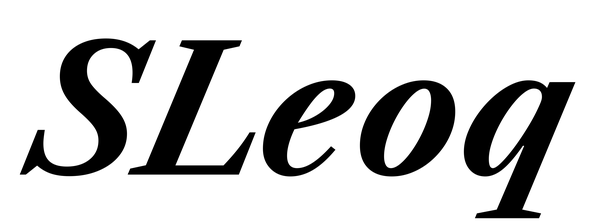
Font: LibreCaslonText-Italic_Bold_Italic